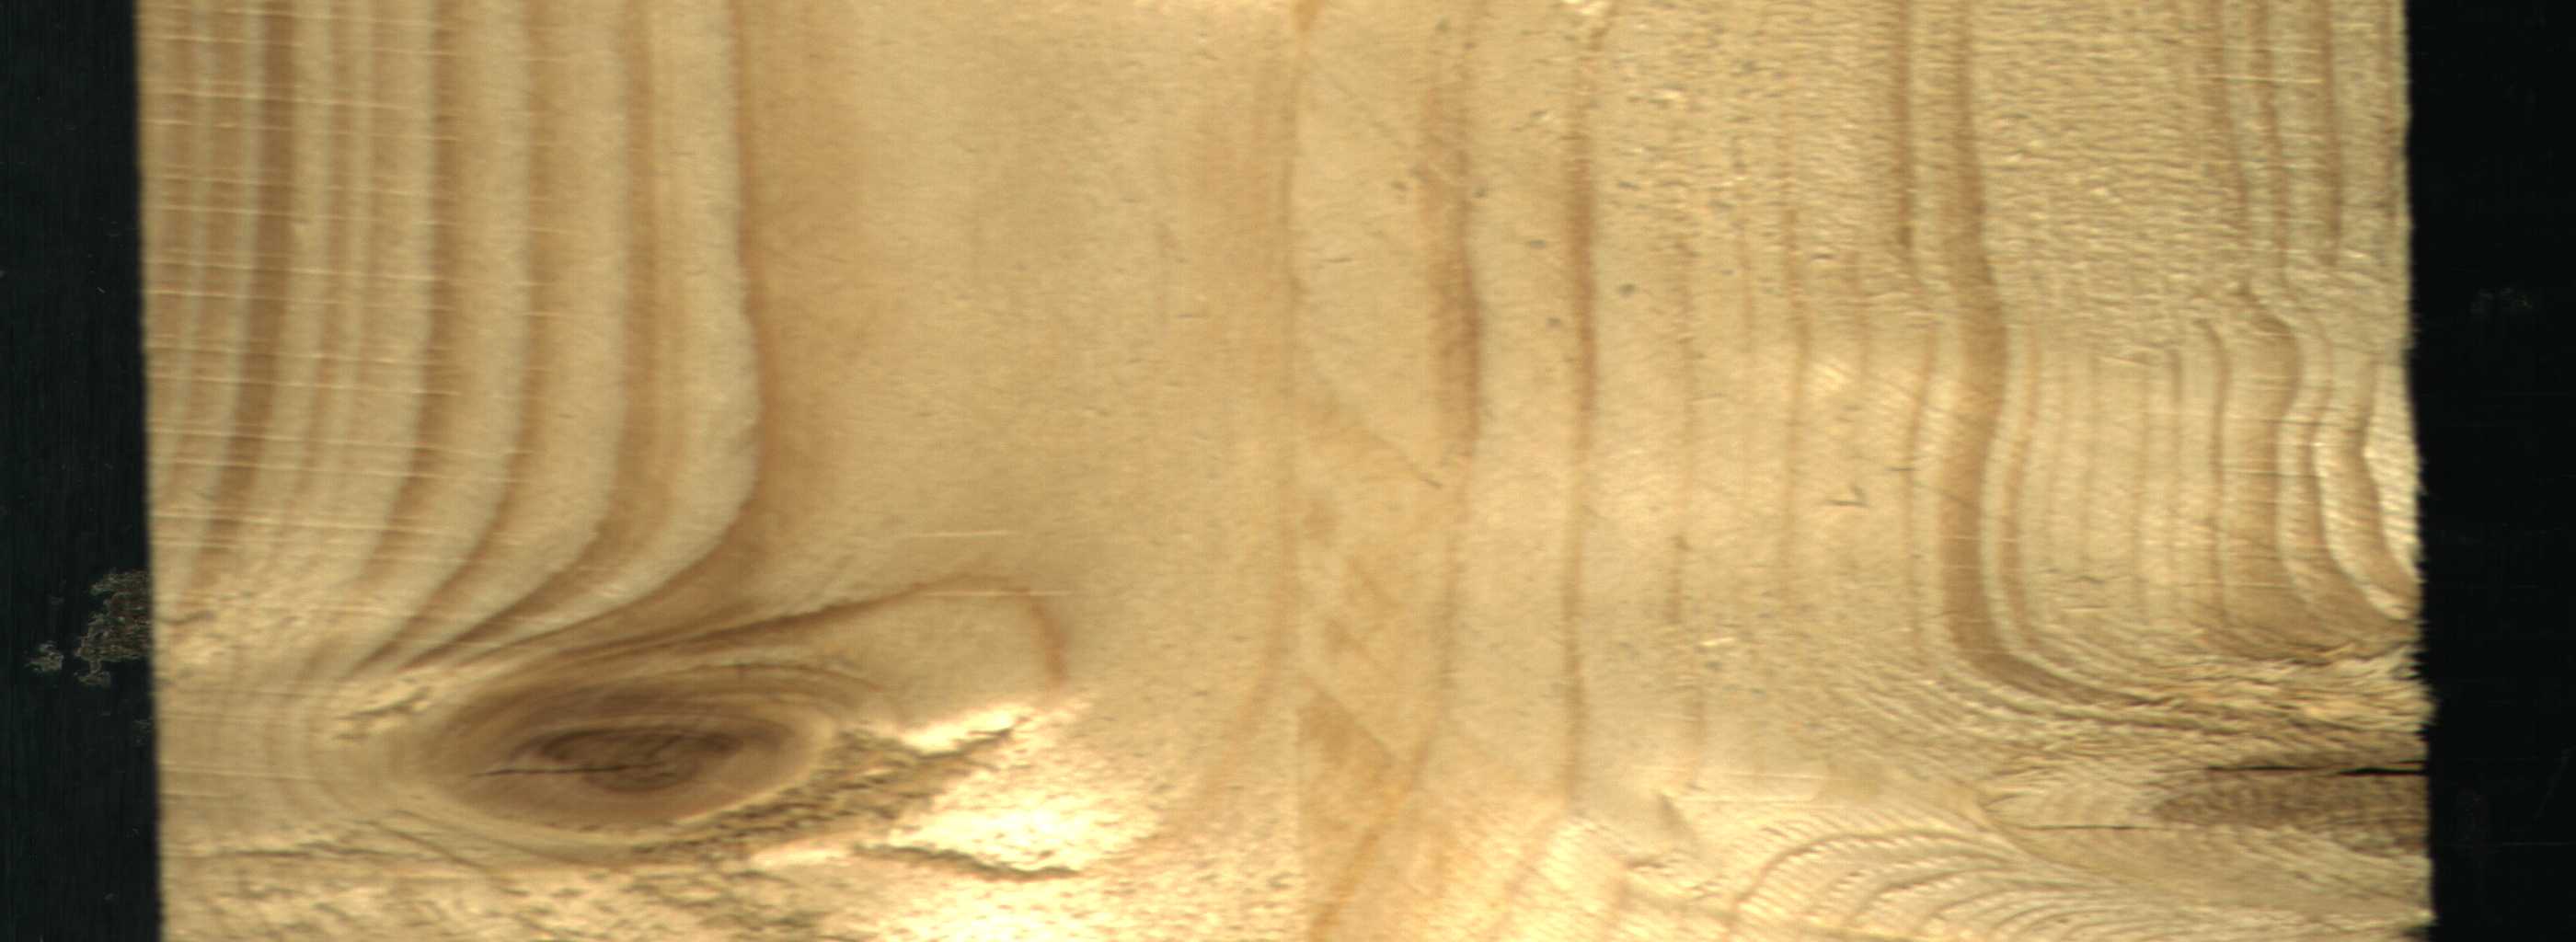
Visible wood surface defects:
knot_with_crack
knot_with_crack
Live_Knot